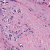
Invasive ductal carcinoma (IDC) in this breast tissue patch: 1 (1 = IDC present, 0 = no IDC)